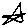
Label: star